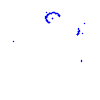
Particle: kaon